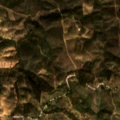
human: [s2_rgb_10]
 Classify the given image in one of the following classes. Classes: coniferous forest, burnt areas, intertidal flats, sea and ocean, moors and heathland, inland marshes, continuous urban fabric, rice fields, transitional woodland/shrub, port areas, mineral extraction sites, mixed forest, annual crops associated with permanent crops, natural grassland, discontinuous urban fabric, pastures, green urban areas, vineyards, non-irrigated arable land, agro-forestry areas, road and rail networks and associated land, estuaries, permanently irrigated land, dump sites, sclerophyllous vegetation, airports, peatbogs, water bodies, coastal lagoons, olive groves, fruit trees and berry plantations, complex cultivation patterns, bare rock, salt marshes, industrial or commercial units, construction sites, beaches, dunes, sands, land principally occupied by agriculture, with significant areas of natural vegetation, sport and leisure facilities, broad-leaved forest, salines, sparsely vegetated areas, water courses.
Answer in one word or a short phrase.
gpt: broad-leaved forest, sclerophyllous vegetation, transitional woodland/shrub